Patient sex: F
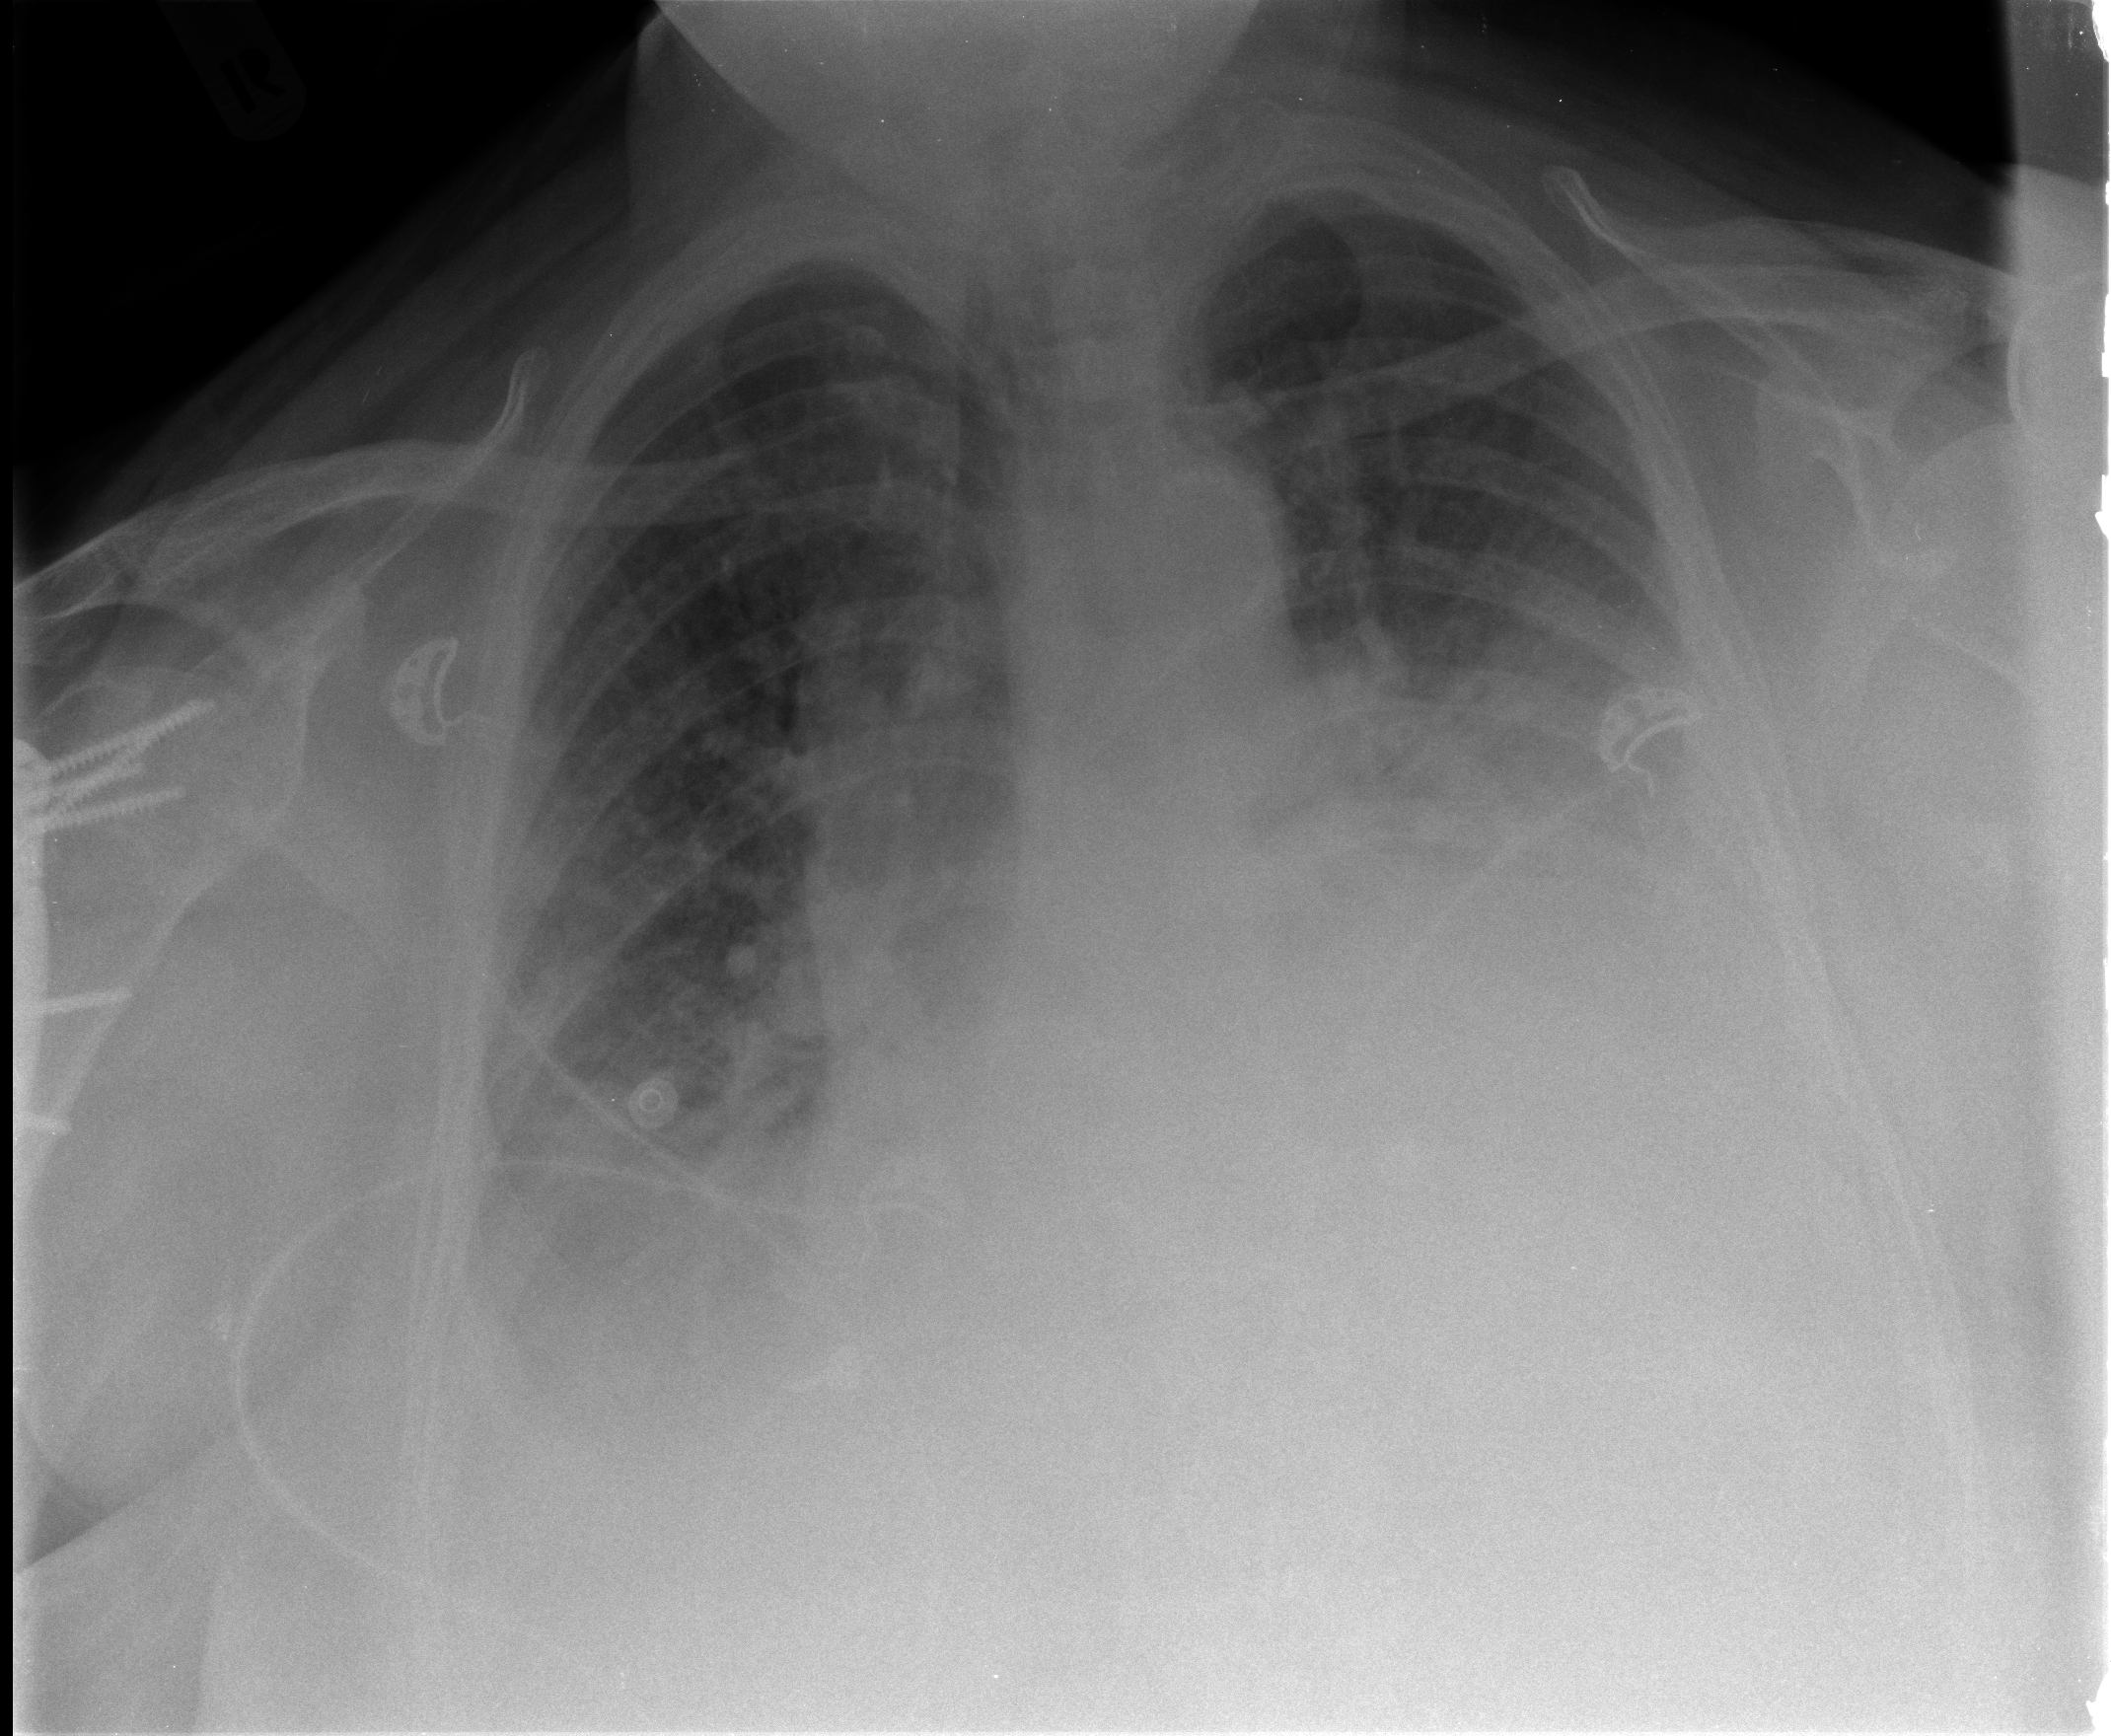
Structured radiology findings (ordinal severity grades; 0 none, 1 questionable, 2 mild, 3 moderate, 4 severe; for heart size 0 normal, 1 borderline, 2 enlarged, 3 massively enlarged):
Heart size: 2
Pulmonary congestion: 2
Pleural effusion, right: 3
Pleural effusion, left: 3
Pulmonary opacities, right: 0
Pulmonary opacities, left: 0
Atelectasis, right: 2
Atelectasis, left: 2